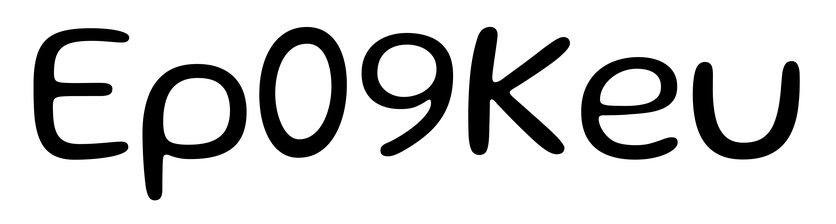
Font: Gluten_Light